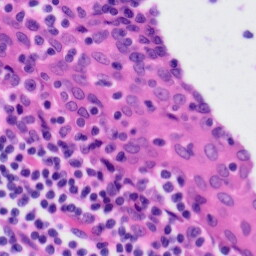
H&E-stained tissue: Tonsil